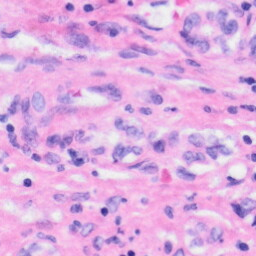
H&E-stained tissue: Liver